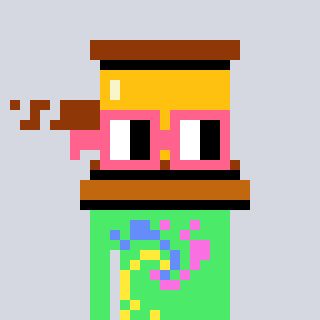
a pixel art character with square pink glasses, a gavel-shaped head and a teal-colored body on a cool background